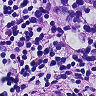
Metastatic tissue present: no